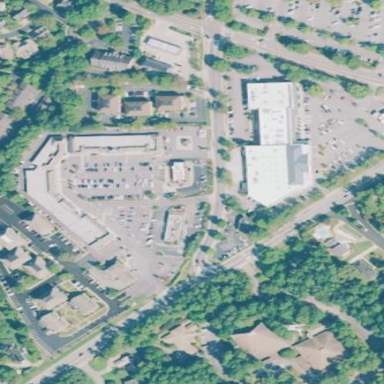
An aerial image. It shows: Commercial area.